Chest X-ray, PA view. Patient: 81 years old, sex M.
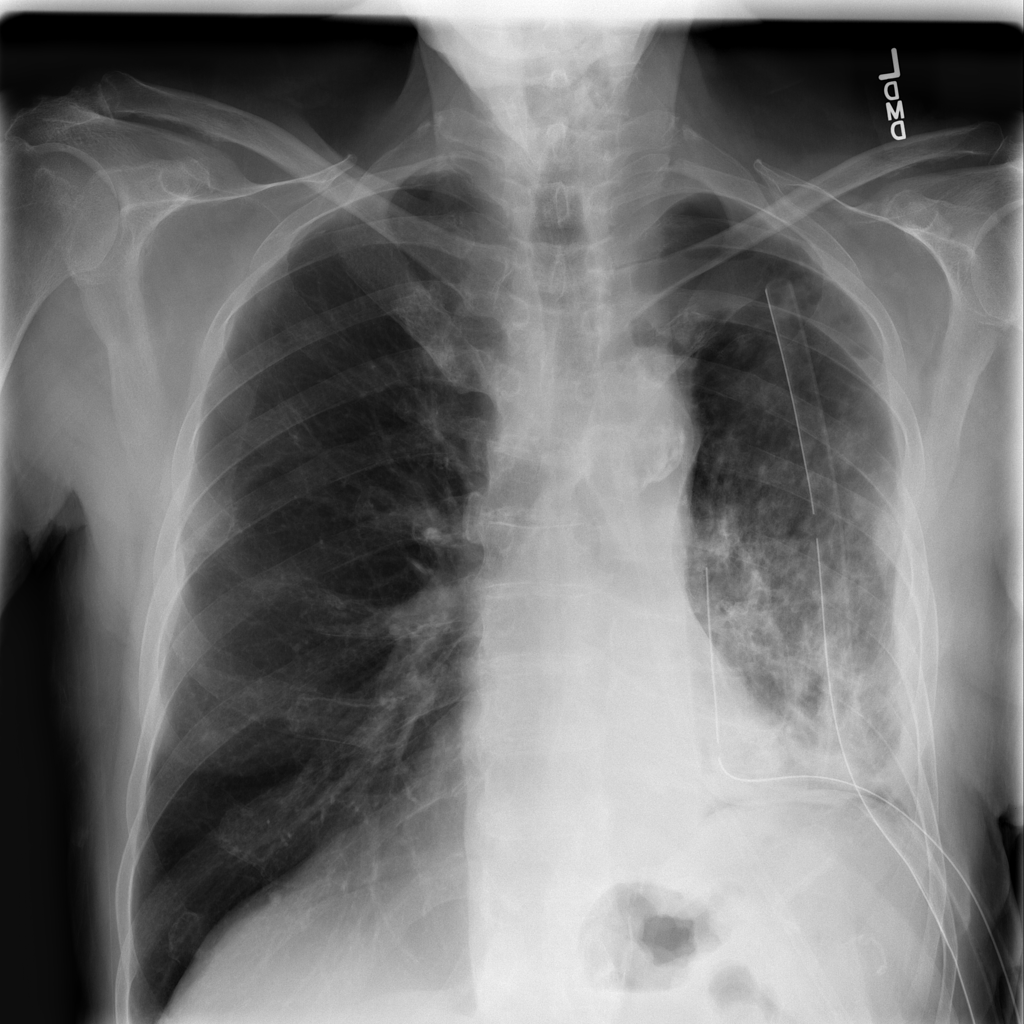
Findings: Infiltration, Pneumothorax